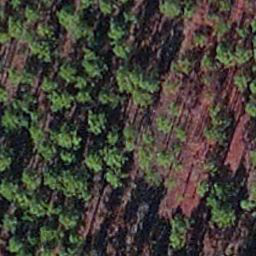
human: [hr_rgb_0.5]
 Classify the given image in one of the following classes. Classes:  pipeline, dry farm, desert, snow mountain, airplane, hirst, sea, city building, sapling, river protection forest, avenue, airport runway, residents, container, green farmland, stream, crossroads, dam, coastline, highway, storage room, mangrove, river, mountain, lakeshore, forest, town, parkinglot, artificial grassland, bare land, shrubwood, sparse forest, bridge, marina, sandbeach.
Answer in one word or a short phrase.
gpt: sapling